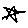
Label: star